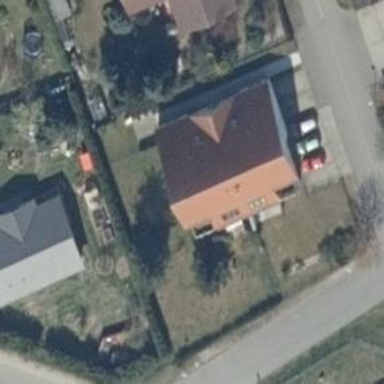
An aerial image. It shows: House with gabled roof oriented along with red color.